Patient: sex M, age 42
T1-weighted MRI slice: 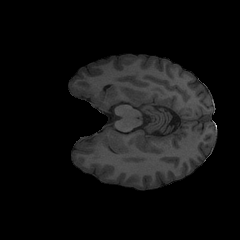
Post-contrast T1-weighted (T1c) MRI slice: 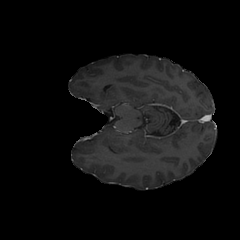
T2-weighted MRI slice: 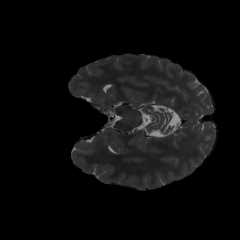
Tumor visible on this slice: no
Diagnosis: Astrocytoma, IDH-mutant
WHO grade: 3